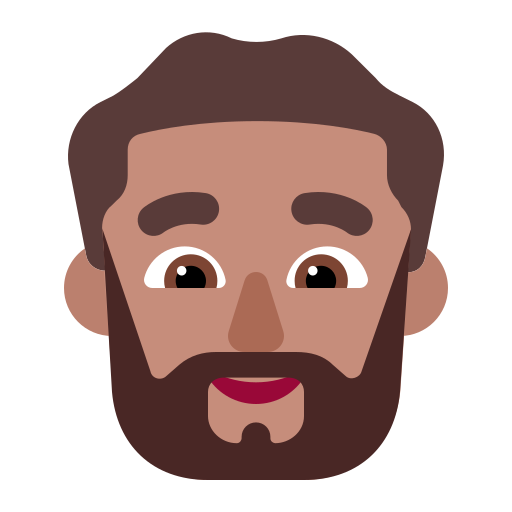
man beard flat